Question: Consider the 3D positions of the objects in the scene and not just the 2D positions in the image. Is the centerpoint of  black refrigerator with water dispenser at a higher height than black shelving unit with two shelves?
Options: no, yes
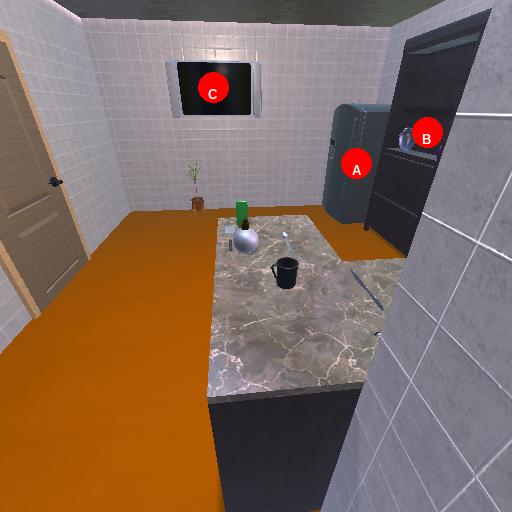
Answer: no